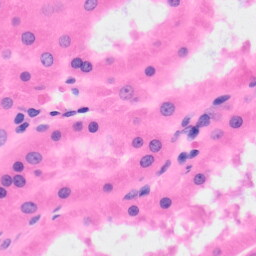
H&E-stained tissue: Kidney